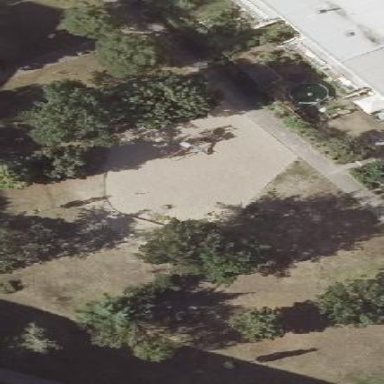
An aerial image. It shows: Playground with sandy surface.